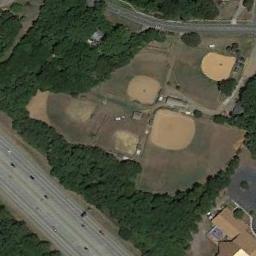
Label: baseball_diamond